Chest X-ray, PA view. Patient: 38 years old, sex F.
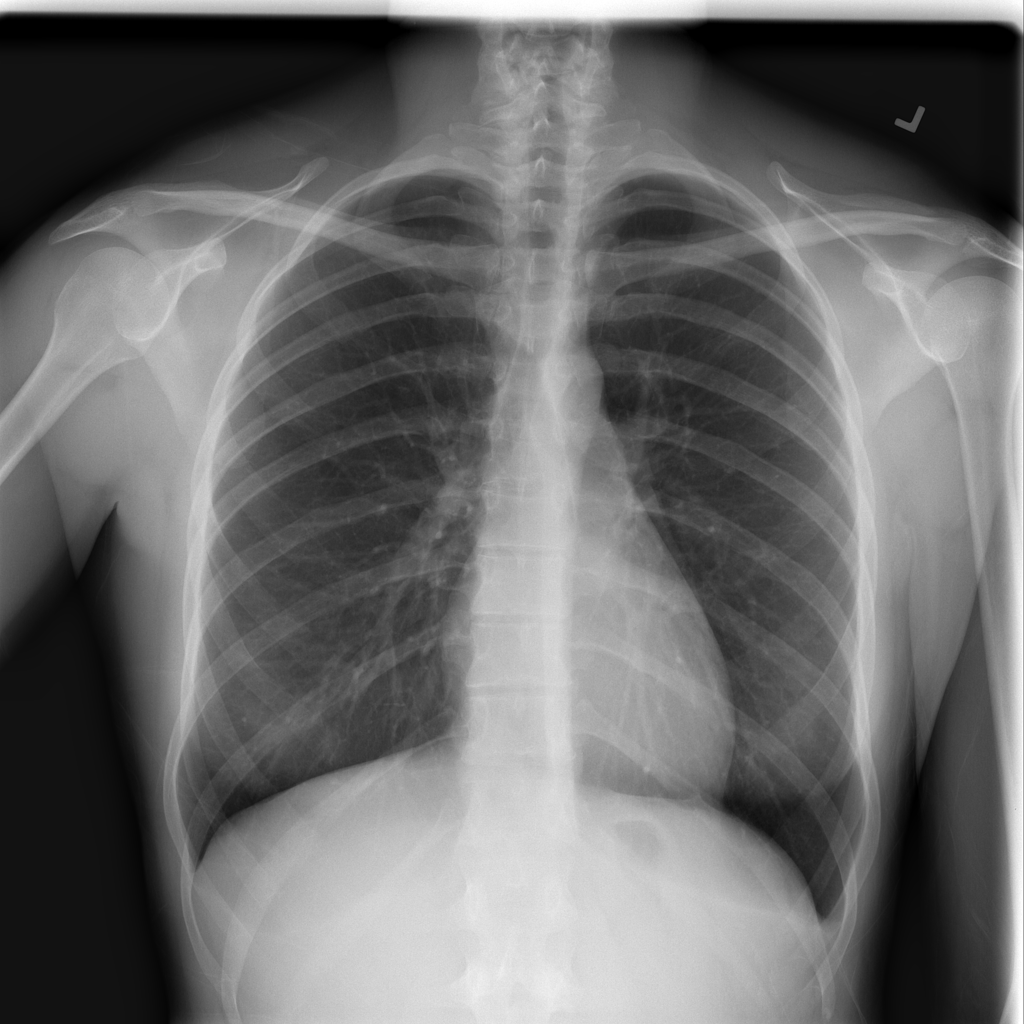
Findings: No Finding